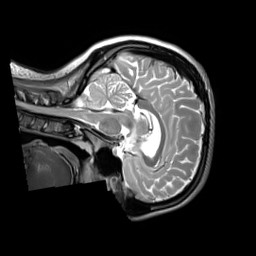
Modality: T2w
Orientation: sagittal
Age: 20
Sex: female
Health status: ill
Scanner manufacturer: siemens
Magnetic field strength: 3 T
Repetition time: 2.8 s
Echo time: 0.326 s